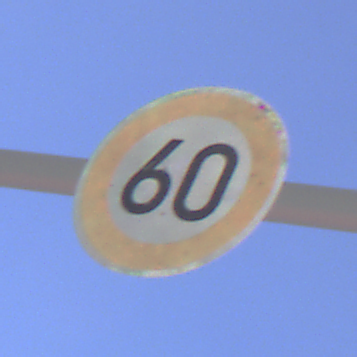
Verkehrszeichen: Geschwindigkeit60
Umgebung: Outdoor, Nature
Tageszeit: Midday
Wetter: Clear
Licht: Natural
Jahreszeit: NotSpecified
Kontrast: HighContrast